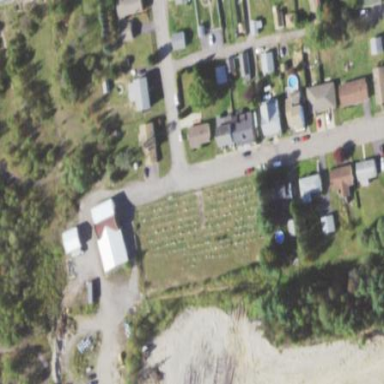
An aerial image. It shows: Cemetery.